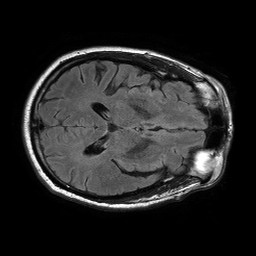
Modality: FLAIR
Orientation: axial
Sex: male
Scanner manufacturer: philips
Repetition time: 11 s
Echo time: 0.125 s